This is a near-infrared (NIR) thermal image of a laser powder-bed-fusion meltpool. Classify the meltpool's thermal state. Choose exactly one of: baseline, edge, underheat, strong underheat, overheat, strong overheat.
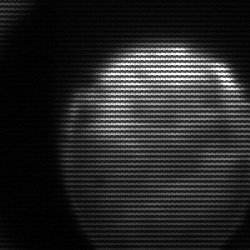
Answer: edge